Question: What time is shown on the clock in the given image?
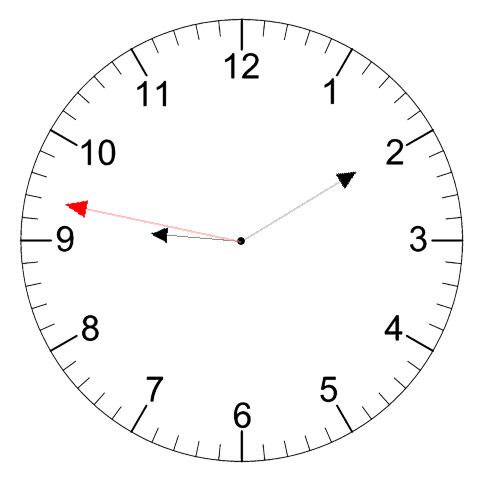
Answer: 09:09:47